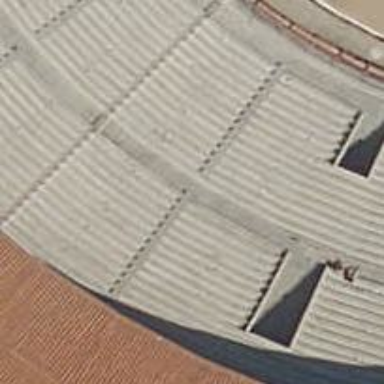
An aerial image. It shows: Bleachers located on concrete-roofed building with skillion-shaped roof.